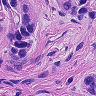
Metastatic tissue present: yes